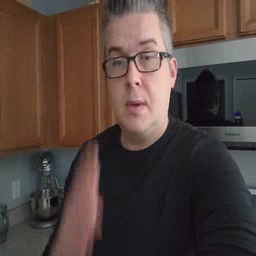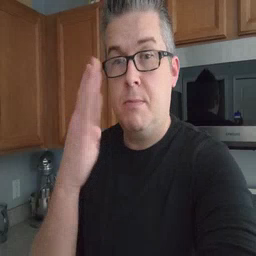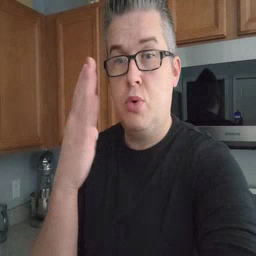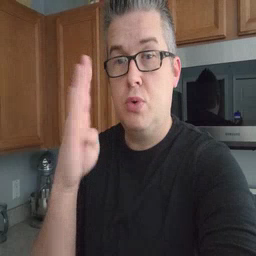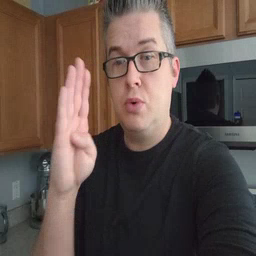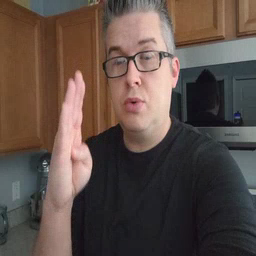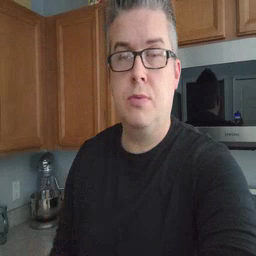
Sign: blue